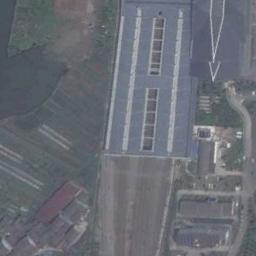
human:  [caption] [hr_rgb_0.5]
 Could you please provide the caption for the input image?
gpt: Many buildings of different shapes are beside the railway station .

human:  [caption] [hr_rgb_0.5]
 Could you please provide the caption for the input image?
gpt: The railway station has some railways and a gray building and a lawn is next to the railway station .

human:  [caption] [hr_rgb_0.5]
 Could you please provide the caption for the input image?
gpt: There is a railway station under construction in a good environment .

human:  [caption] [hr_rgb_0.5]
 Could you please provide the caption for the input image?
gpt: The railway station is on the grass next to some buildings .

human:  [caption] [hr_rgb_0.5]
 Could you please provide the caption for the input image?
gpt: There are some buildings and a green meadow beside the railway station .